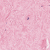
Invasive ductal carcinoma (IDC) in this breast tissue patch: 0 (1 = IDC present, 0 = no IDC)